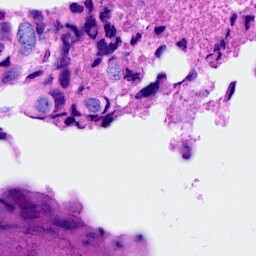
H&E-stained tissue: Breast